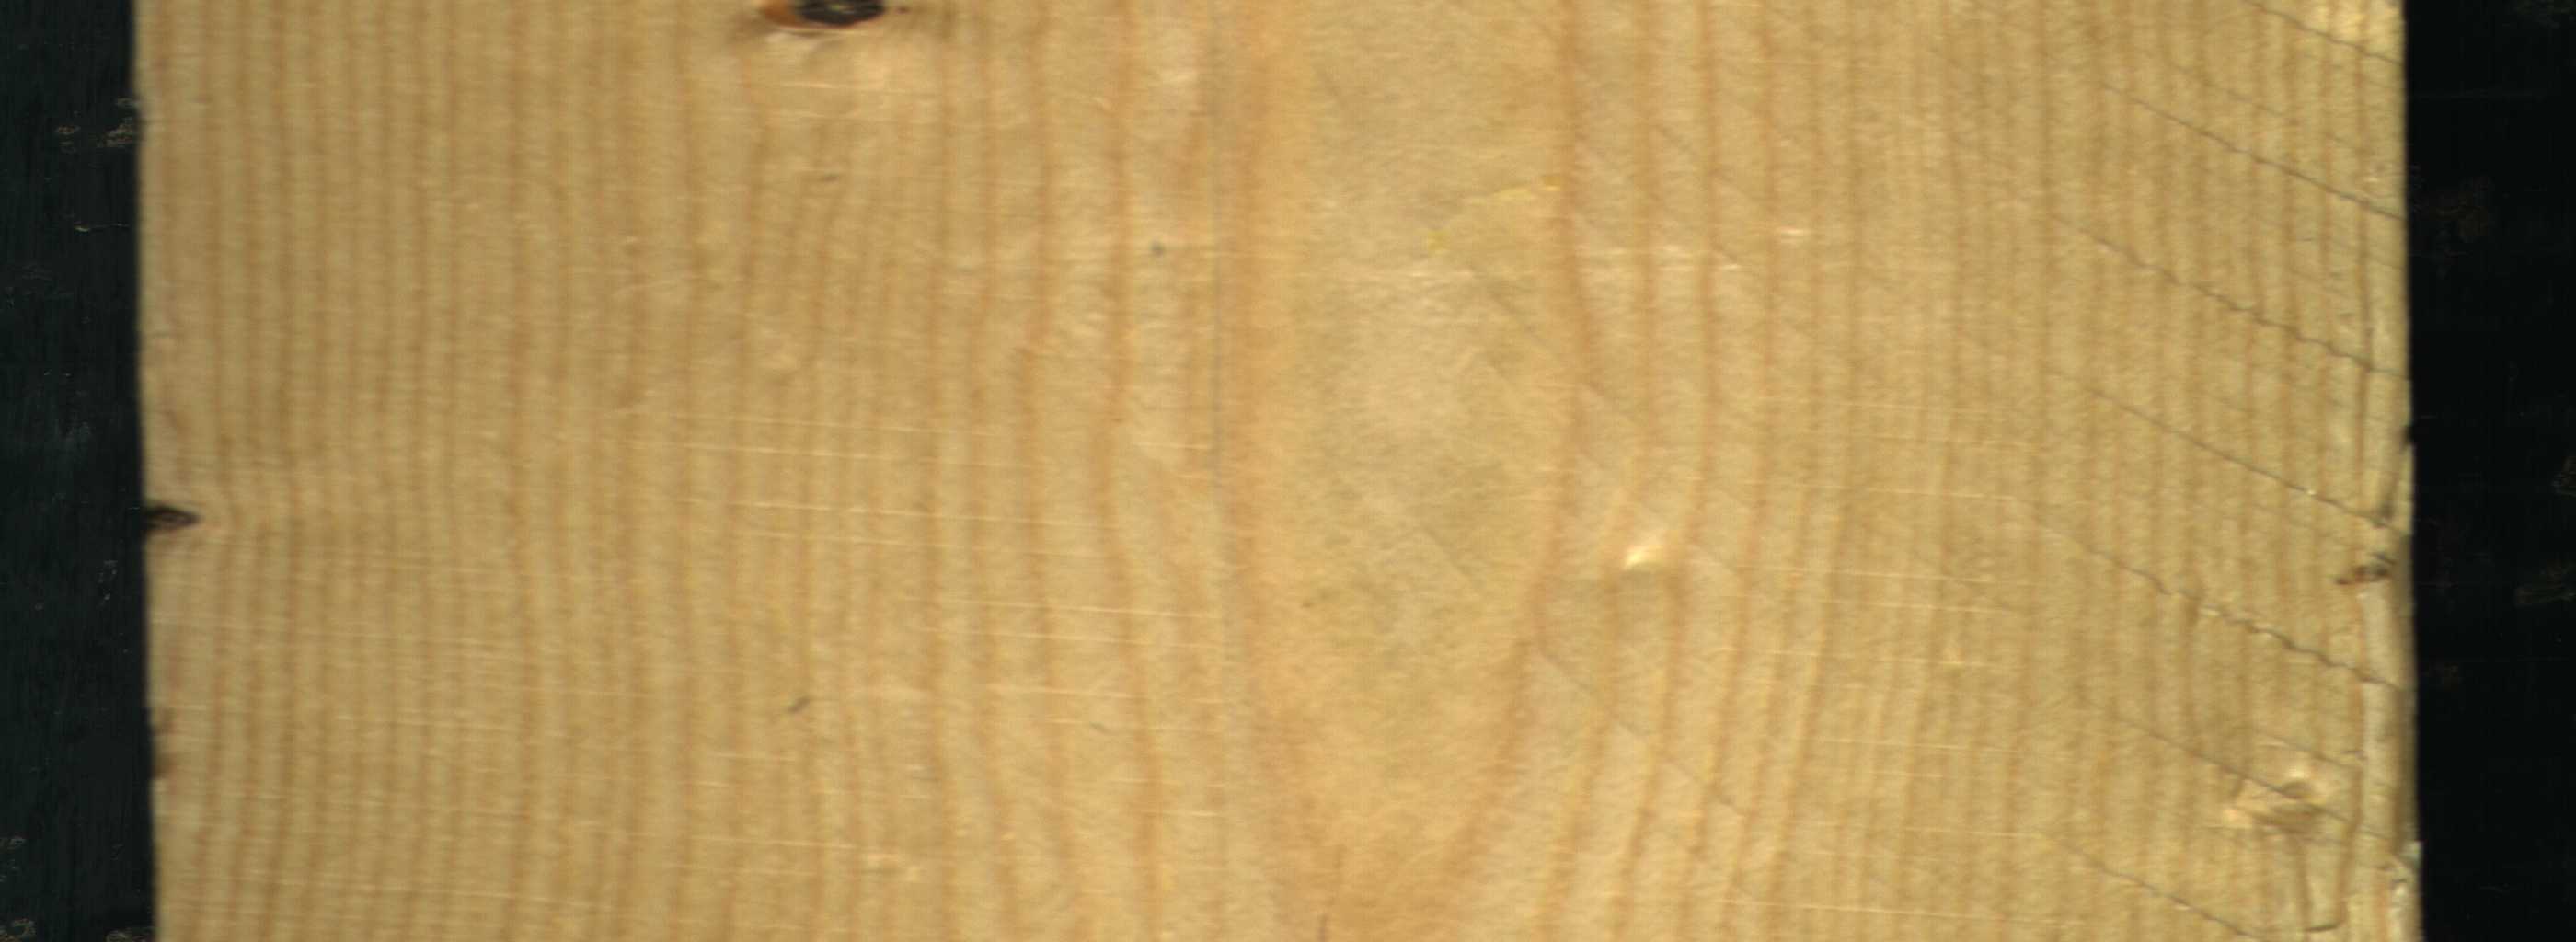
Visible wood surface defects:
Knot_missing
Dead_Knot